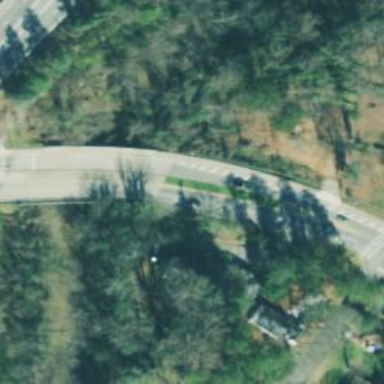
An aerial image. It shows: Secondary road.